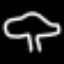
Label: mushroom